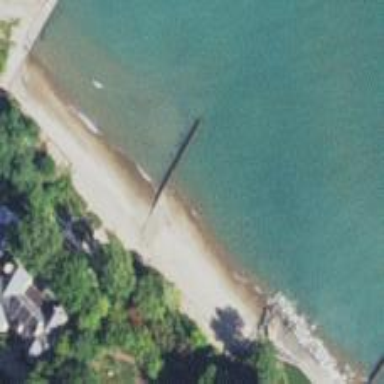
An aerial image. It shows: Sandy beach with natural surroundings.